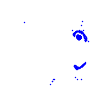
Particle: pion